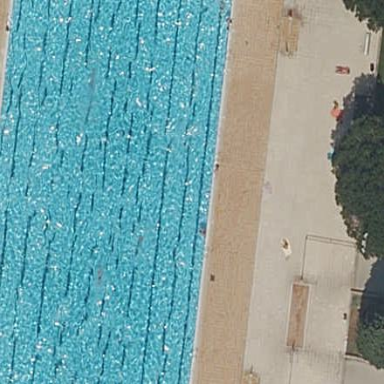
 perfect for swimming and other water activities."